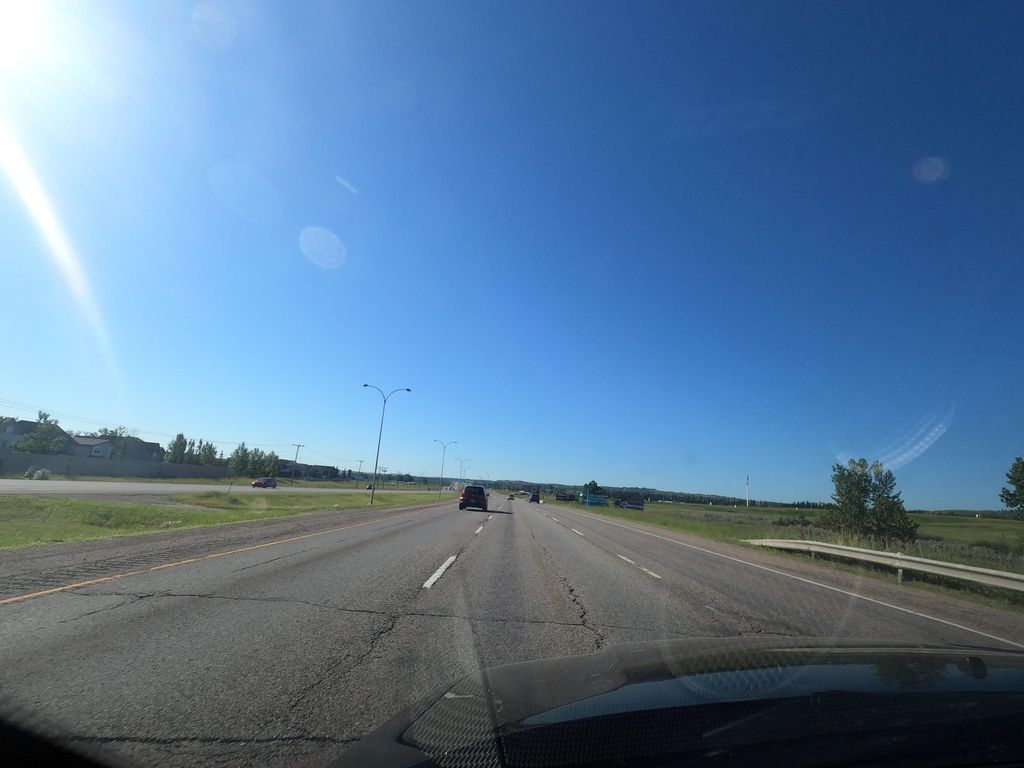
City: calgary